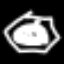
Label: octagon